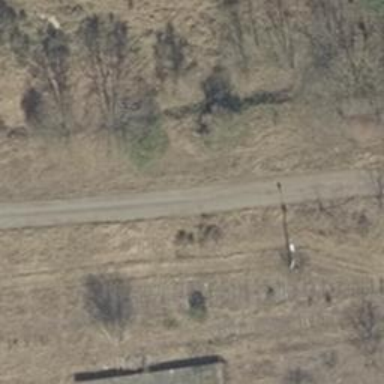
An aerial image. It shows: Disused railway.